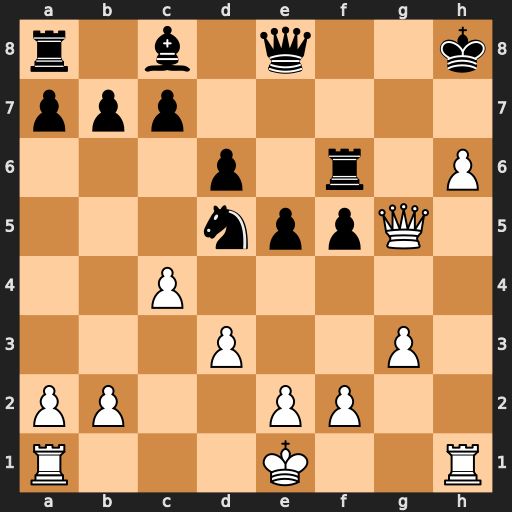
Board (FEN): r1b1q2k/ppp5/3p1r1P/3nppQ1/2P5/3P2P1/PP2PP2/R3K2R
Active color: w
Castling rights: KQ
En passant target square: -
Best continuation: Qg7#